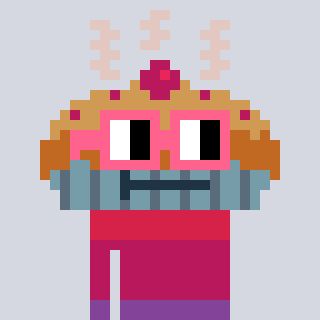
a pixel art character with square pink glasses, a pie-shaped head and a bluegrey-colored body on a cool background